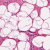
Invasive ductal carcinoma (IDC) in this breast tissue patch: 0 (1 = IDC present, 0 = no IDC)